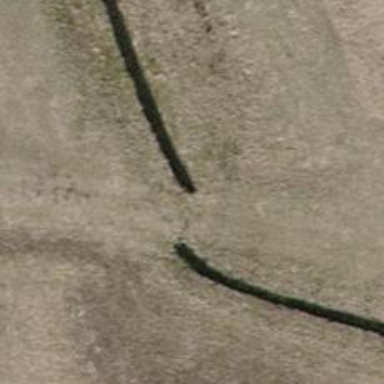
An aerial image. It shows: Tunnel passing over ditch.